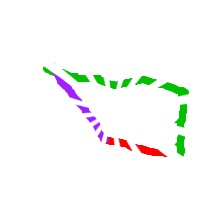
Shape: trapezoid